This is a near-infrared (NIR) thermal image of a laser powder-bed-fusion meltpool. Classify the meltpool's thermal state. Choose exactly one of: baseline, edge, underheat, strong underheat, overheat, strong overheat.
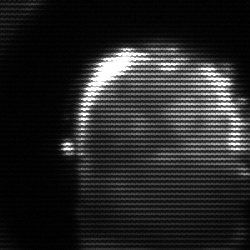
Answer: baseline